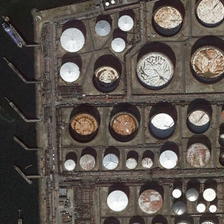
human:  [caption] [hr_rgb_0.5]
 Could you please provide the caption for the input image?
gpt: many storage tanks in different sizes are near a piece of water .

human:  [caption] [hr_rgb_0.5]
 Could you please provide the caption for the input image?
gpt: a large number of different sizes of storagetanks beside the sea .

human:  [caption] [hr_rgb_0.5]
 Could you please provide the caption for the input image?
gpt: many storage tanks in different sizes are near a piece of water .

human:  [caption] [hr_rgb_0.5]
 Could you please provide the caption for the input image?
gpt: many of the tanks are of different sizes and colors .

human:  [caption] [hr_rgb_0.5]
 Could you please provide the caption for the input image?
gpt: a large number of different sizes of storagetanks beside the sea .